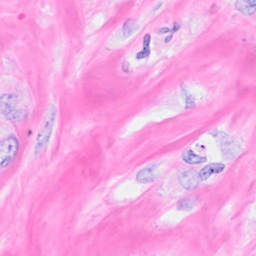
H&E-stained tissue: Breast